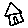
Label: house